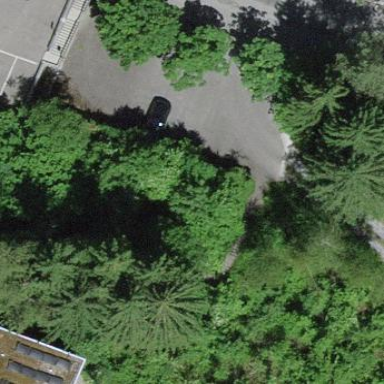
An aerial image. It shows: Garage.